Field crop: maize
Growth stage: 2
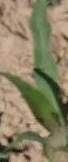
Species: maize